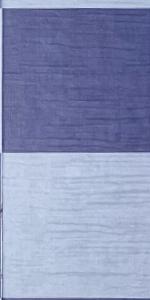
Label: Empty